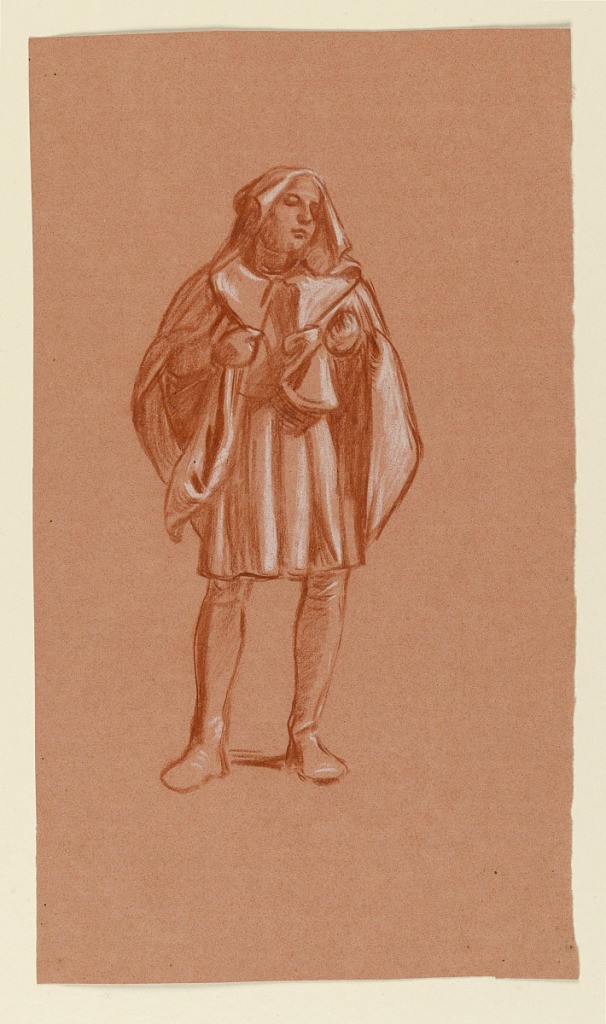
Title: Study for "Wedding Procession"
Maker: Elihu Vedder, American, 1836 – 1923
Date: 1872–1875
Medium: Pastel crayon on paper
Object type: Drawing
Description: Sketch of a young male figure in costume. He is shown standing, facing the viewer, his head turned slightly to the right with both hands held close to his chest.